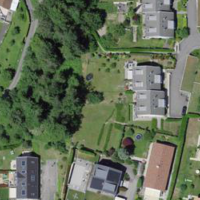
EUNIS habitat code: 55
Species observed at this site:
Prunus lusitanica